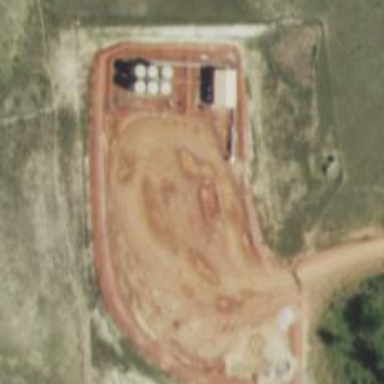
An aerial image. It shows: Storage tank that is man-made.